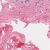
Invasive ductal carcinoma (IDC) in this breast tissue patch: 0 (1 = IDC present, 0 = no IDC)